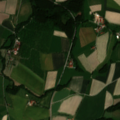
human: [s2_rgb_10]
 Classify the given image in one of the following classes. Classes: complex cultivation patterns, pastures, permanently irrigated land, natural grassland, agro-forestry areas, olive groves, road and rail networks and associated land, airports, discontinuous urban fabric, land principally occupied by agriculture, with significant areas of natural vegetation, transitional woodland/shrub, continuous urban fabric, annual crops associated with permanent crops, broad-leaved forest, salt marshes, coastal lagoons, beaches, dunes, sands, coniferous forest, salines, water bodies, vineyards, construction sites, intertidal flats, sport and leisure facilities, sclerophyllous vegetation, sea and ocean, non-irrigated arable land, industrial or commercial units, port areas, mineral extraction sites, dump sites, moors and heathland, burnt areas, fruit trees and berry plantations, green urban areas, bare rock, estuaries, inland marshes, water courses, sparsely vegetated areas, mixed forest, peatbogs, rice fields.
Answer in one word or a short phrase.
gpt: non-irrigated arable land, pastures, land principally occupied by agriculture, with significant areas of natural vegetation, mixed forest